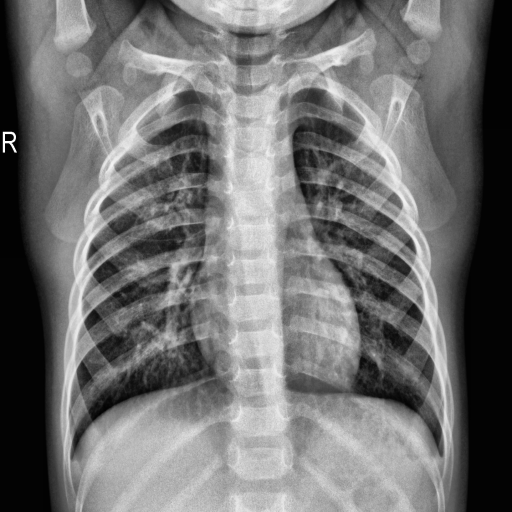
Finding: NORMAL